高二 · 算术
已知 $a_{n}=\frac{n-\sqrt{98}}{n-\sqrt{99}}$, 则这个数列的前 30 项中最大项和最小项分别是 ( )
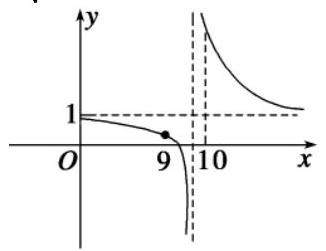
A. $a_{1}, a_{30}$
B. $a_{1}, a_{9}$
C. $a_{10}, a_{9}$
D. $a_{10}, a_{30}$
答案: C
解析: $\because a_{n}=\frac{n-\sqrt{99}+(\sqrt{99}-\sqrt{98})}{n-\sqrt{99}}$ $=\frac{\sqrt{99}-\sqrt{98}}{n-\sqrt{99}}+1$

$\therefore$ 点 $\left(n, a_{n}\right)$ 在函数 $y=\frac{\sqrt{99}-\sqrt{98}}{x-\sqrt{99}}+1$ 的图象上,在直角坐标系中作出函数 $y=\frac{\sqrt{99}-\sqrt{98}}{x-\sqrt{99}}+1$ 的图象,

由图象易知

当 $x \in(0, \sqrt{99})$ 时, 函数单调递减.

$\therefore a_{9}<a_{8}<a_{7}<\cdots<a_{1}<1$,

当 $x \in(\sqrt{99},+\infty)$ 时, 函数单调递减,

$\therefore a_{10}>a_{11}>\cdots>a_{30}>1$.

所以, 数列 $\left\{a_{n}\right\}$ 的前 30 项中最大的项是 $a_{10}$, 最小的项是 $a_{9}$.